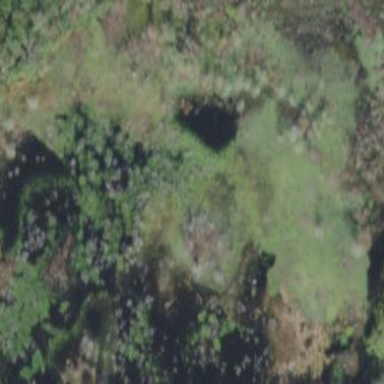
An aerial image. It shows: Marshy wetland area.